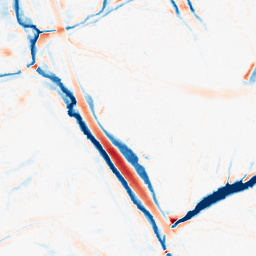
Category: morphological
Decomposition family: morphological
Decomposition parameters: operation: average
size: 10
Upsampling method: bilinear
Upsampling parameters: scale: 2
Upsampling scale: 2